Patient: sex M, age 68
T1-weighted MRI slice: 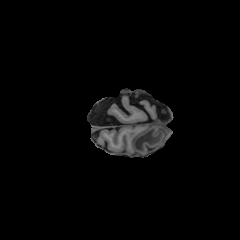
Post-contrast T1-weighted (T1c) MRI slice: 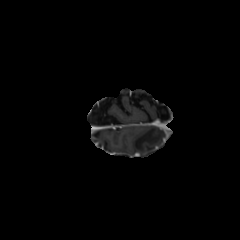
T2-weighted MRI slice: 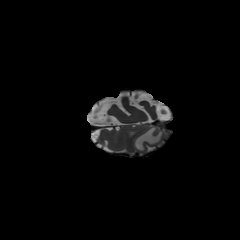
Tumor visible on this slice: yes
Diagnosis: Glioblastoma, IDH-wildtype
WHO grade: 4